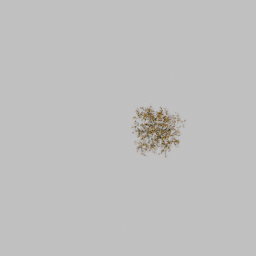
Label: nature